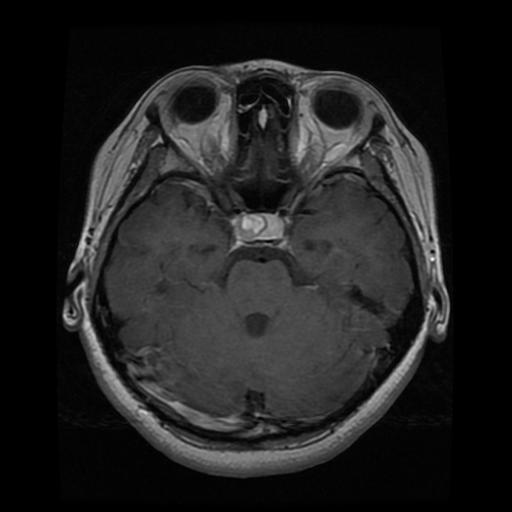
Label: pituitary